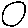
Label: circle